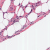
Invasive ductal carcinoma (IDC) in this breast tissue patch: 0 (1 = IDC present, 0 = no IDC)